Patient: sex M, age 76
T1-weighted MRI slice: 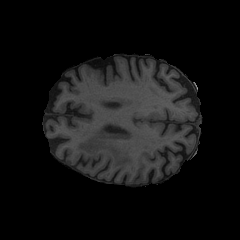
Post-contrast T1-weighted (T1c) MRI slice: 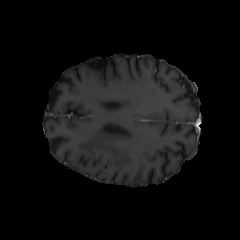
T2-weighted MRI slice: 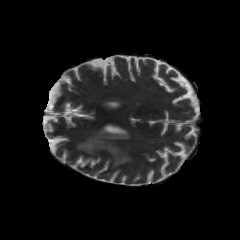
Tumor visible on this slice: yes
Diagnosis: Glioblastoma, IDH-wildtype
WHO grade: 4